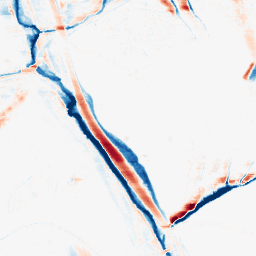
Category: morphological
Decomposition family: morphological_ellipse
Decomposition parameters: operation: average
width: 5
height: 20
Upsampling method: sinc_hamming
Upsampling parameters: scale: 8
kernel_size: 16
Upsampling scale: 8